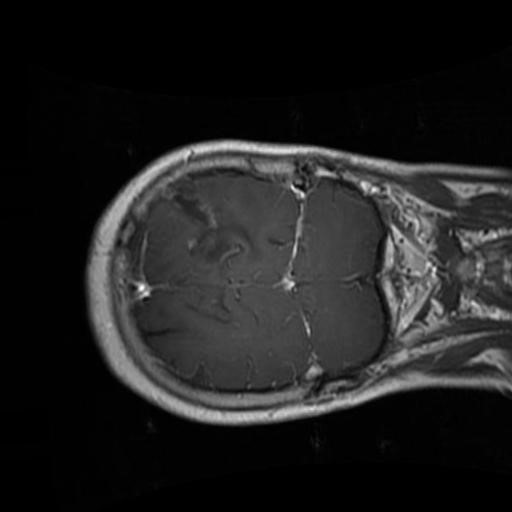
Label: brain_glioma